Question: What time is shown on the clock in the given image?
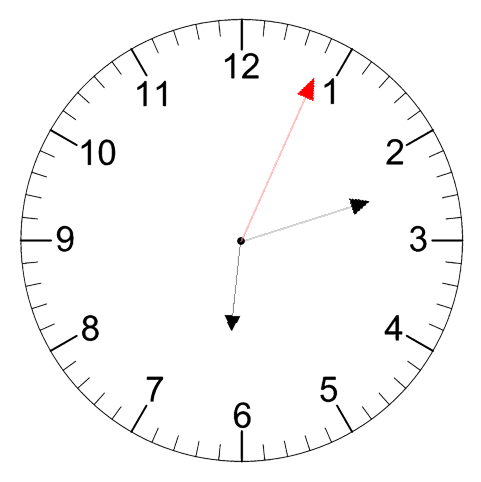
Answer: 06:12:04